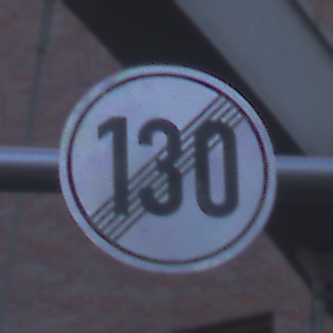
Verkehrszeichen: EndeGeschwindigkeit130
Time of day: SunriseSunset
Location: Outdoor (Urban)
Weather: Clear
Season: NotSpecified
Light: Natural